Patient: sex M, age 60
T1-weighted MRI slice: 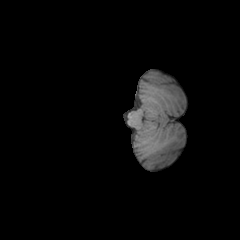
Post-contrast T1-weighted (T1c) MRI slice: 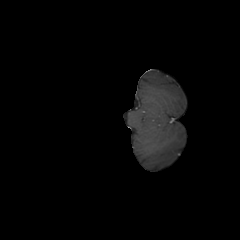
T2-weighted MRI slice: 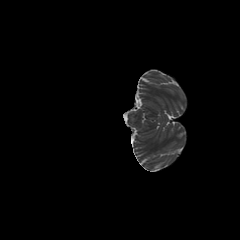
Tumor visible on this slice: no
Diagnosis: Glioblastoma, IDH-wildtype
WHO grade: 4